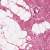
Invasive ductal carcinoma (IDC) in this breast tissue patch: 0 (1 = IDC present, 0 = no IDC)